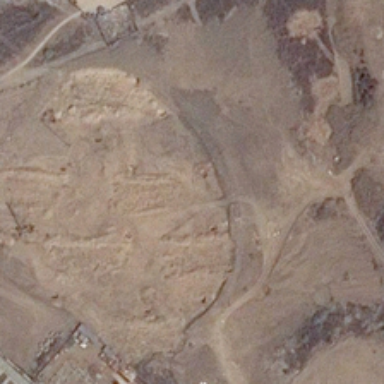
It is a piece of khaki bareland .